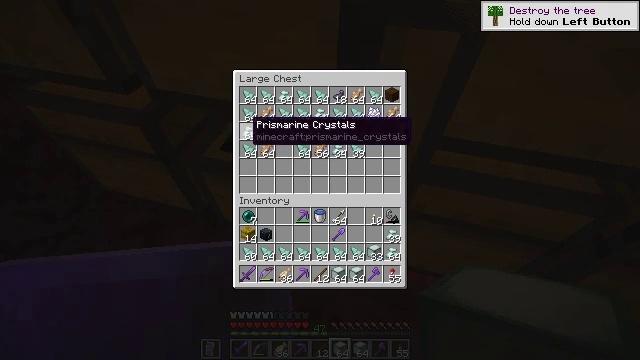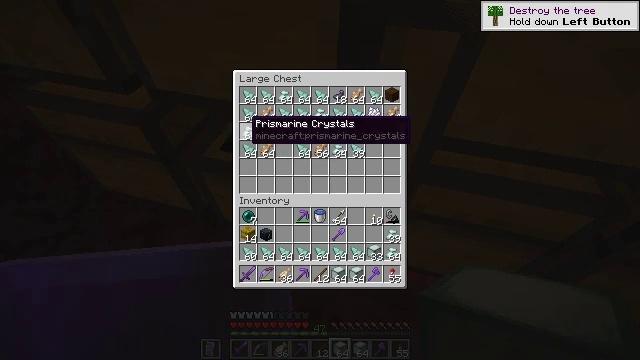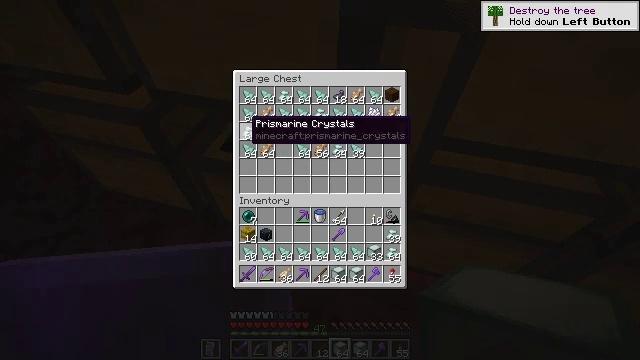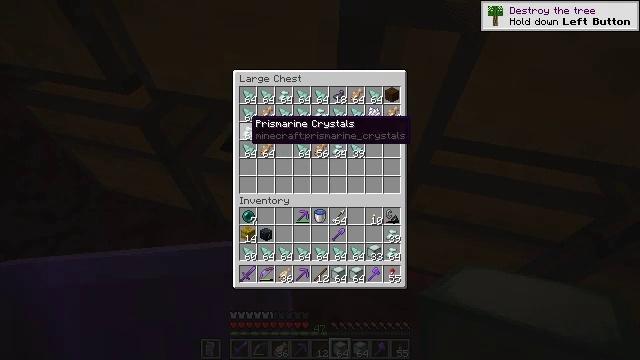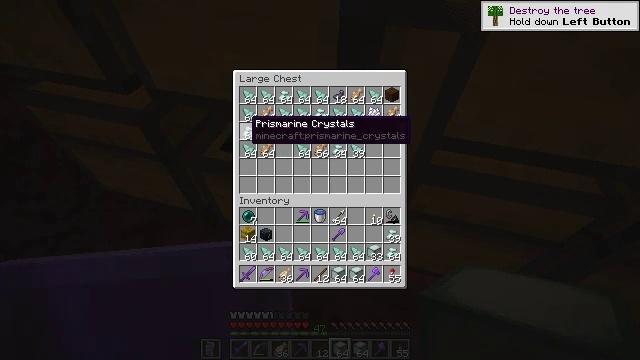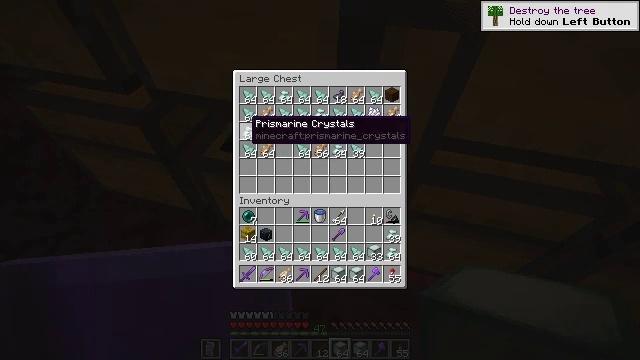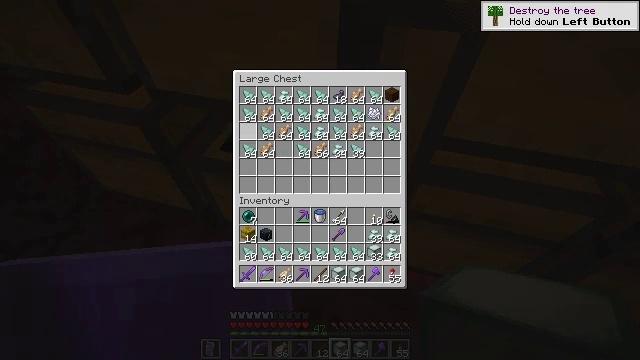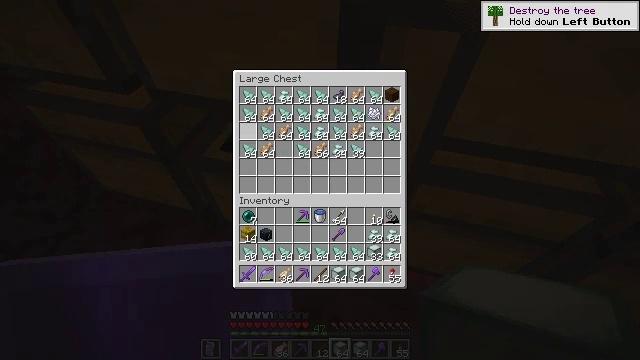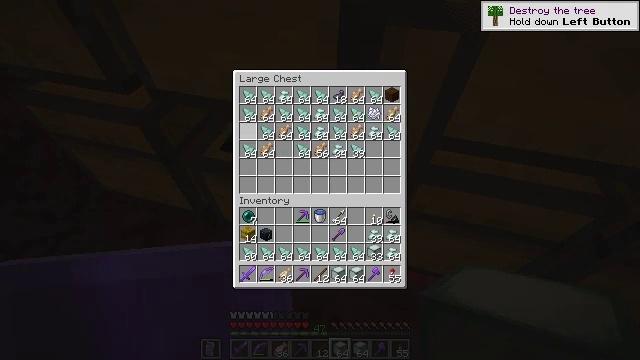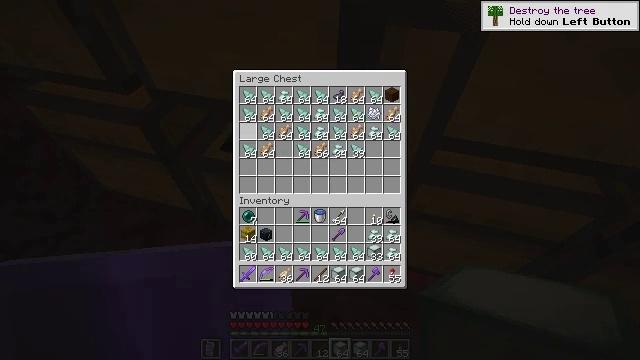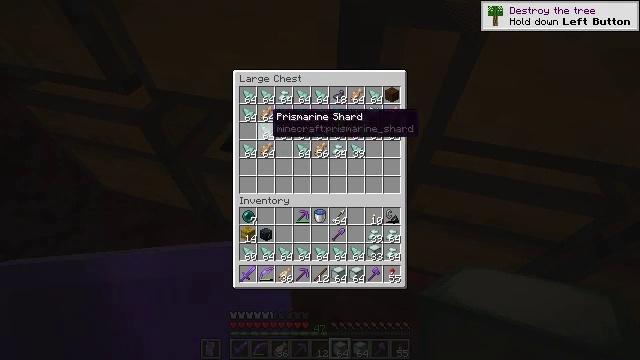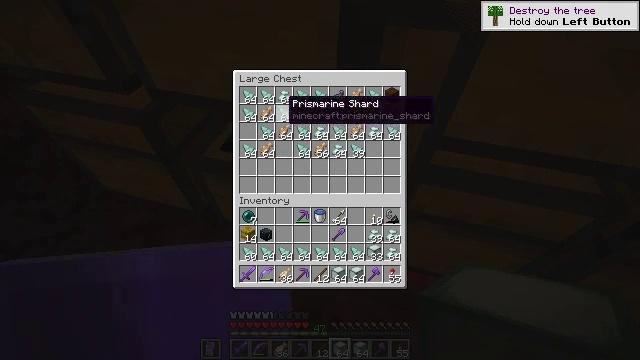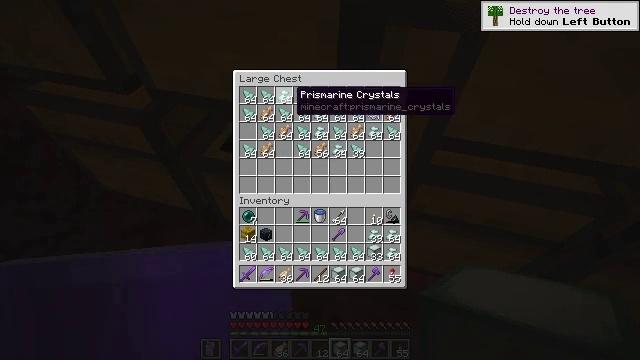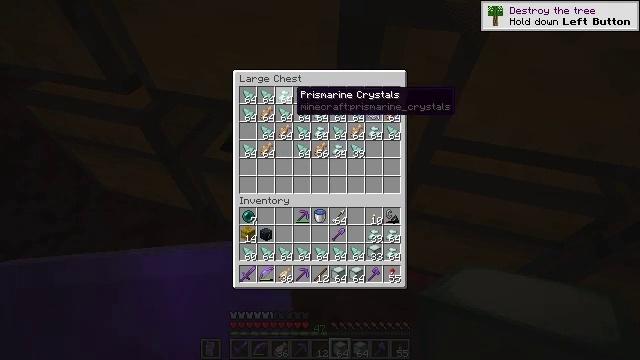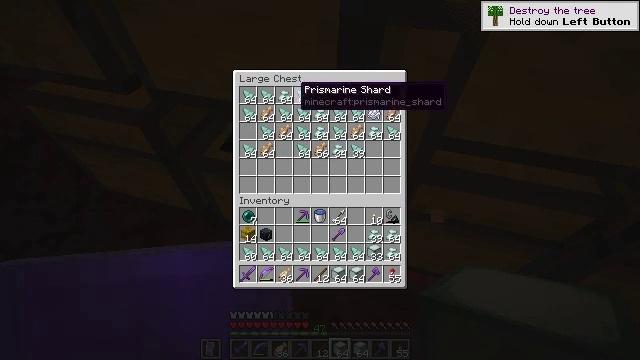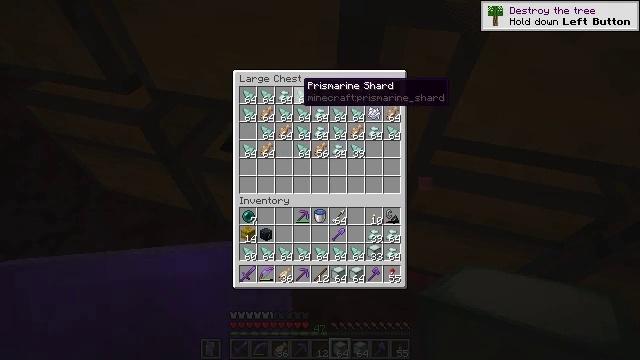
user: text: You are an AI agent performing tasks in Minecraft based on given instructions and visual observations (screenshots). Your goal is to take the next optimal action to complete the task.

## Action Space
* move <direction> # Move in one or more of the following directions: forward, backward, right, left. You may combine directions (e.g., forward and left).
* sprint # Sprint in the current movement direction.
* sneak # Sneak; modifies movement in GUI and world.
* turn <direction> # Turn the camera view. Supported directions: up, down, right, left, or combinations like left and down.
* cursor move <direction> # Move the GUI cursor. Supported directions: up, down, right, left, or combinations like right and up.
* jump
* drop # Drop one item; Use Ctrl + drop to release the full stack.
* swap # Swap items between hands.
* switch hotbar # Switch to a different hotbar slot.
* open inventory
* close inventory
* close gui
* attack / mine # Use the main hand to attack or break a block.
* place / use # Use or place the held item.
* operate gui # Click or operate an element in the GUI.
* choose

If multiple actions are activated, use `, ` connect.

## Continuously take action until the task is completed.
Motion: motion action
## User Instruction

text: Interact with a crafting table to make a sea lantern.
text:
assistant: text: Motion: sneak
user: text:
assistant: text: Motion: sneak
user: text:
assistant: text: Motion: sneak
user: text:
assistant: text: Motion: sneak
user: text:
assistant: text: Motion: sneak
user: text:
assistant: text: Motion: sneak, attack / mine
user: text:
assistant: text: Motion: sneak, attack / mine
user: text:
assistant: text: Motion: sneak, attack / mine
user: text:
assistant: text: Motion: sneak, attack / mine
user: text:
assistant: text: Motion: sneak, turn right
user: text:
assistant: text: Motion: sneak, turn right and up
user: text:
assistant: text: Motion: sneak, turn right and up
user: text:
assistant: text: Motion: sneak
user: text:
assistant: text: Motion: sneak
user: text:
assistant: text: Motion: sneak
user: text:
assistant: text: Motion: sneak
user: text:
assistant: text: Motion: sneak
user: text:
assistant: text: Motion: sneak
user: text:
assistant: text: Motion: sneak
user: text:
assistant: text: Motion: sneak
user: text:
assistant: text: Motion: sneak
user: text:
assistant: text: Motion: sneak
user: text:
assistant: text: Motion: sneak
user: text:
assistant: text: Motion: sneak
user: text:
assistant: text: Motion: sneak
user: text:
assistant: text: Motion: sneak
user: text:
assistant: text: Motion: sneak, attack / mine
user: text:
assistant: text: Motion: sneak, attack / mine
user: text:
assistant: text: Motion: sneak, attack / mine
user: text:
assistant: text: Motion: sneak